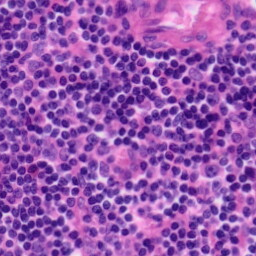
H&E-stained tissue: Tonsil